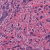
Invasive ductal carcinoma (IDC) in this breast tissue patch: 1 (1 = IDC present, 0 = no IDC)